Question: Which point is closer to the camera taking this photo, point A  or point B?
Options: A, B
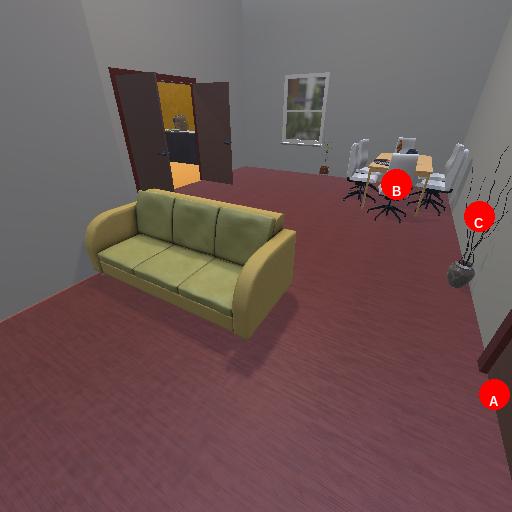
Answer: A